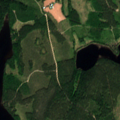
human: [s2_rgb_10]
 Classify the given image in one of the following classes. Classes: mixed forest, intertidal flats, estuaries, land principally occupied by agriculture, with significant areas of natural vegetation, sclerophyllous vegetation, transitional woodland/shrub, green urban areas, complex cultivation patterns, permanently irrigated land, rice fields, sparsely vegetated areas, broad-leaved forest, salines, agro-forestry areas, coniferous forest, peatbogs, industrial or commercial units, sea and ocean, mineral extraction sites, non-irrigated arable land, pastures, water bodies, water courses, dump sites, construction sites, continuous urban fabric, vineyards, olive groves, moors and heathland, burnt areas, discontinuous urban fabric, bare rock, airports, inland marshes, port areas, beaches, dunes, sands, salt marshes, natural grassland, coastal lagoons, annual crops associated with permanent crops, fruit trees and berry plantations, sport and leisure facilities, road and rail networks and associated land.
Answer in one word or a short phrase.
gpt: coniferous forest, transitional woodland/shrub, water bodies